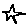
Label: star